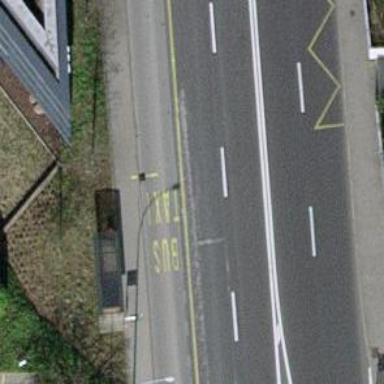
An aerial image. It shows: Bus stop with stop position for public transport.